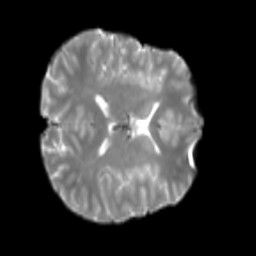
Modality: T2w
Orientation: axial
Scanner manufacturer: siemens
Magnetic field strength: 3 T
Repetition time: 4 s
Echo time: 0.0594 s